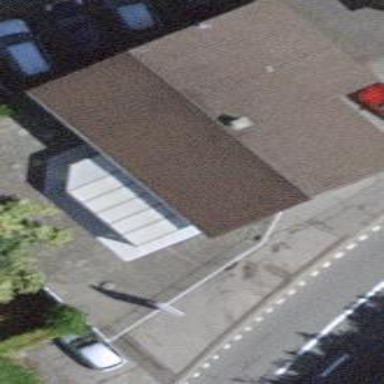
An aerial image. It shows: Building that serves as fuel station.